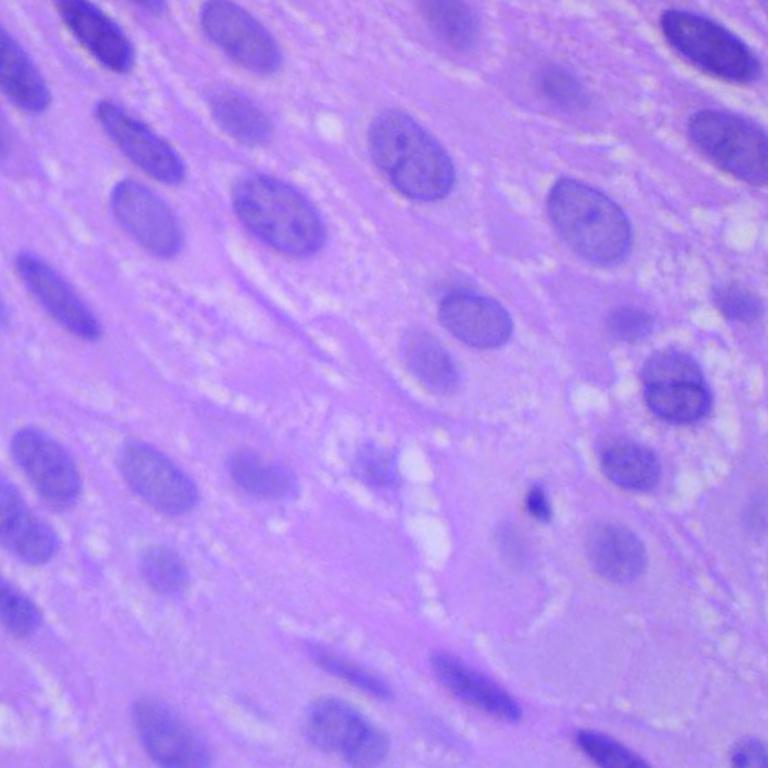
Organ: lung
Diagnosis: squamous carcinomas